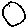
Label: moon